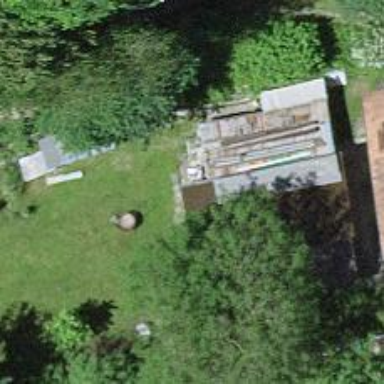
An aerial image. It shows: Shed.